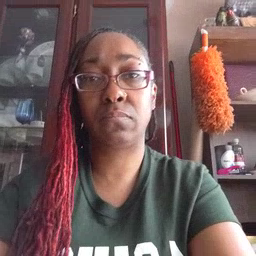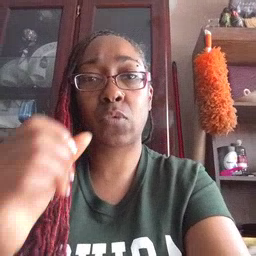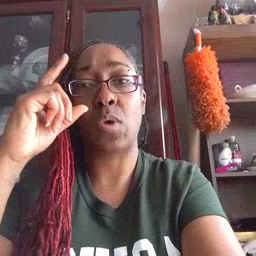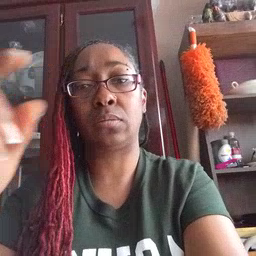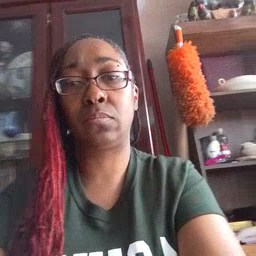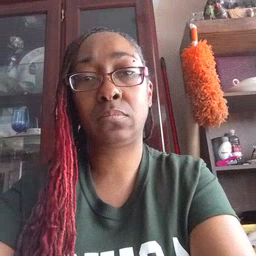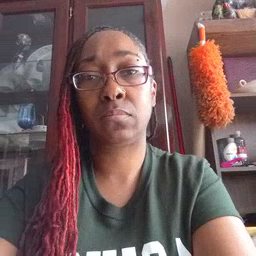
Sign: awake